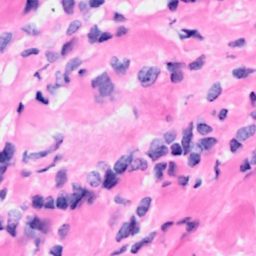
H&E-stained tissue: Breast